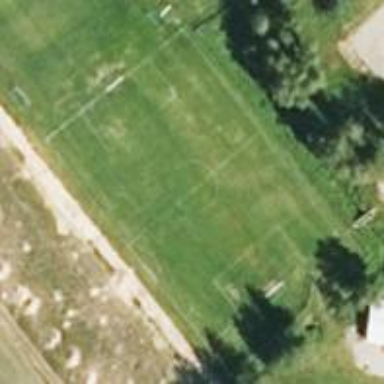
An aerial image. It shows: Soccer pitch for leisure land activities.